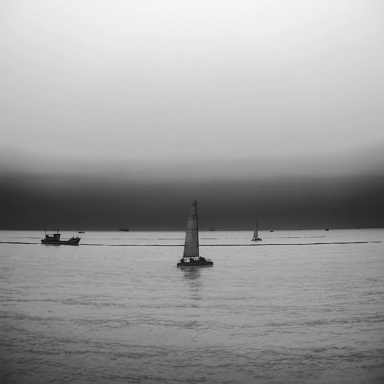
There are five objects shown in the infrared image, including three bulk_carriers, and two sailboats.